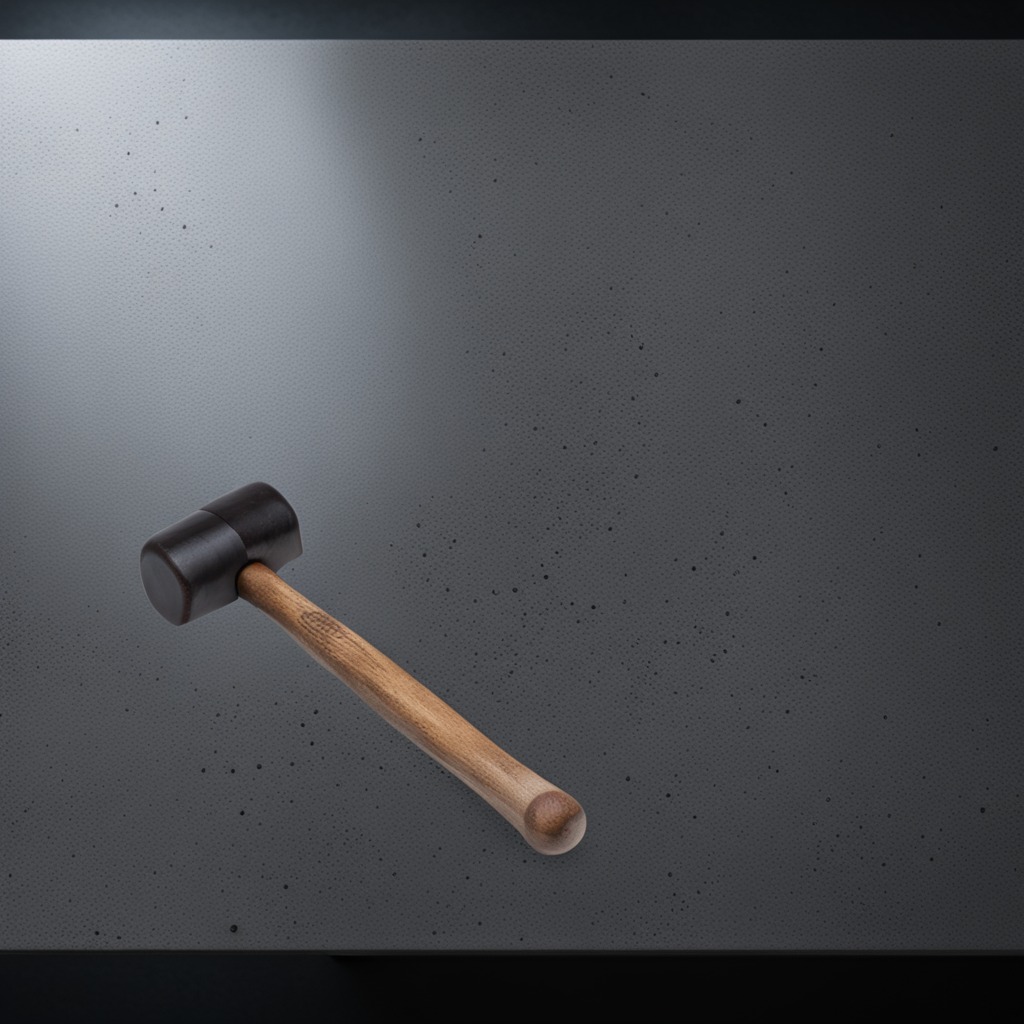
A hammer is lying on a clean granite table inside a workshop at night.